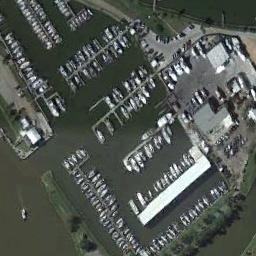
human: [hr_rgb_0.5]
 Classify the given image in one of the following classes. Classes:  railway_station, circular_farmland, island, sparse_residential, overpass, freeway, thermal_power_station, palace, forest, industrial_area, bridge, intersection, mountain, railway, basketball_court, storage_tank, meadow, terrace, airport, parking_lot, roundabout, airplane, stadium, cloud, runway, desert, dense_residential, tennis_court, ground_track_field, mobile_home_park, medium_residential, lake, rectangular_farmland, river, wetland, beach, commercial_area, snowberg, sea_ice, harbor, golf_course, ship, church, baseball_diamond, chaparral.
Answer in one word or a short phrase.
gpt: harbor